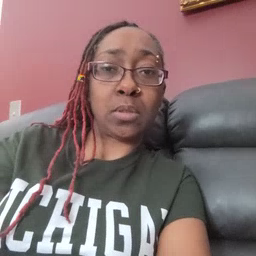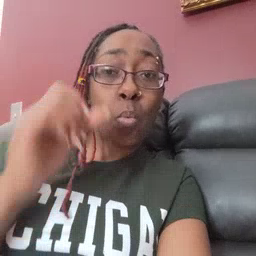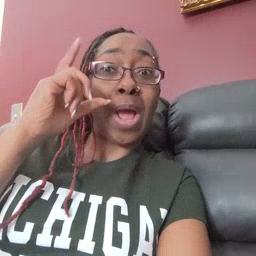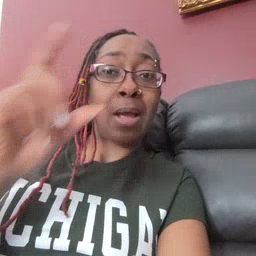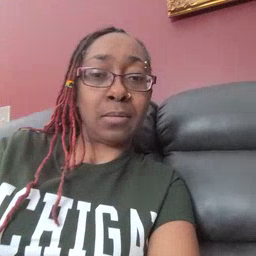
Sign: awake